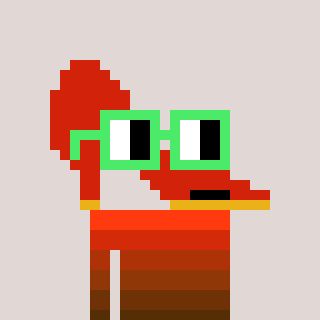
a pixel art character with square light green glasses, a highheel-shaped head and a grayscale-colored body on a warm background